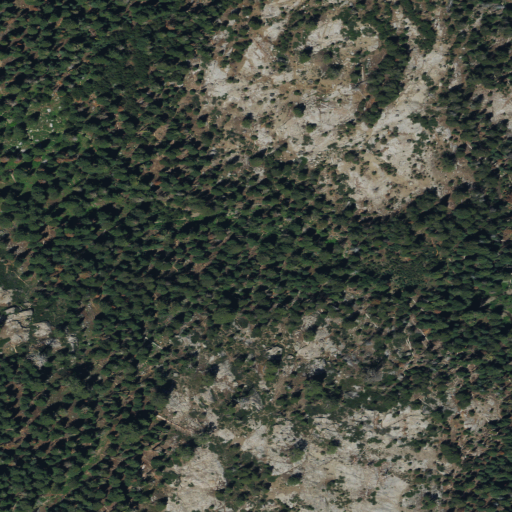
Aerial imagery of valley in California named Spicer Canyon containing evergreen forest and shrub